Question: So I've got an issue with Grid and Sizers in wxPython, if i include this table the formating seems to mess up somehow, the entire window appears to have the correct size and the items appear at the correct locations.
But when this table is included the inner light grey which I guess is the panel ?
but items below the table are hidden because of this dark grey field
removing the setcolsize calls doesn't fix it either
Thanks for any replies
'''
wx.Frame.__init__(self, parent, title=title)
panel = wx.Panel(self)
grid = wx.GridBagSizer(hgap=5, vgap=5)
# some other items comes before this
# FileGrid
fileF = wx.grid.Grid(panel)
fileF.CreateGrid(2,3)
fileF.SetColLabelSize(0)
fileF.SetRowLabelSize(0)
fileF.SetCellValue(0, 0, "Old")
fileF.SetCellValue(0, 1, "New")
fileF.SetCellValue(0, 2, "Update?")
grid.Add(fileF, pos=(5,0))
# FileGrid end
runBtn = wx.Button(panel, wx.ID_APPLY, "Apply")
self.Bind(wx.EVT_BUTTON, self.applyScRen, runBtn)
grid.Add(runBtn, pos=(6,0))
self.SetSizerAndFit(grid)
'''

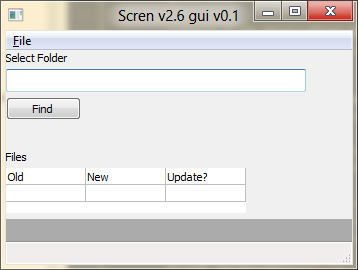
Answer: You do not provide the full frame structure but this should get you on the right track.
Change the last line to:
'''
panel.SetSizerAndFit(grid)
'''
That already improves matters. The container for the 'sizer' is the 'panel' and that, in turn, is contained inside the 'frame'.
This <URL> has the full working version. It produces this image followed by the key change I made to your code:

'''
#panel.CreateStatusBar()
vSizer.Add(grid, 0, wx.ALL, 5)
panel.SetSizerAndFit(grid)
self.CreateStatusBar()
self.SetInitialSize()
self.Show(True)
'''